Question: I want to implement custom 'ActionBar' which must look like this:

So questions:
1. How can I implement a button like custom view: just some image?
2. How can I draw a line on the top of the ActionBar?
3. And how can I implement buttons without separator lines: add tabs on the ActionBar or what?
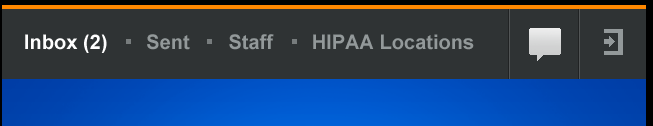
Answer:
This is pretty much as close as you'll get if you want to use the 'ActionBar' APIs. I'm not sure you can place a colorstrip above the 'ActionBar' without doing some weird 'Window' hacking, it's not worth the trouble. As far as changing the 'MenuItems' goes, you can make those tighter via a style. It would be something like this, but I haven't tested it.
'''
<style name="MyTheme" parent="android:Theme.Holo.Light">
<item name="actionButtonStyle">@style/MyActionButtonStyle</item>
</style>
<style name="MyActionButtonStyle" parent="Widget.ActionButton">
<item name="android:minWidth">28dip</item>
</style>
'''
'ActionBar'
'''
// Inflate your custom layout
final ViewGroup actionBarLayout = (ViewGroup) getLayoutInflater().inflate(
R.layout.action_bar,
null);
// Set up your ActionBar
final ActionBar actionBar = getActionBar();
actionBar.setDisplayShowHomeEnabled(false);
actionBar.setDisplayShowTitleEnabled(false);
actionBar.setDisplayShowCustomEnabled(true);
actionBar.setCustomView(actionBarLayout);
// You customization
final int actionBarColor = getResources().getColor(R.color.action_bar);
actionBar.setBackgroundDrawable(new ColorDrawable(actionBarColor));
final Button actionBarTitle = (Button) findViewById(R.id.action_bar_title);
actionBarTitle.setText("Index(2)");
final Button actionBarSent = (Button) findViewById(R.id.action_bar_sent);
actionBarSent.setText("Sent");
final Button actionBarStaff = (Button) findViewById(R.id.action_bar_staff);
actionBarStaff.setText("Staff");
final Button actionBarLocations = (Button) findViewById(R.id.action_bar_locations);
actionBarLocations.setText("HIPPA Locations");
'''
'''
<LinearLayout xmlns:android="http://schemas.android.com/apk/res/android"
android:layout_width="wrap_content"
android:layout_height="wrap_content"
android:enabled="false"
android:orientation="horizontal"
android:paddingEnd="8dip" >
<Button
android:id="@+id/action_bar_title"
style="@style/ActionBarButtonWhite" />
<Button
android:id="@+id/action_bar_sent"
style="@style/ActionBarButtonOffWhite" />
<Button
android:id="@+id/action_bar_staff"
style="@style/ActionBarButtonOffWhite" />
<Button
android:id="@+id/action_bar_locations"
style="@style/ActionBarButtonOffWhite" />
</LinearLayout>
'''
'merge''setContentView'
'''
<FrameLayout xmlns:android="http://schemas.android.com/apk/res/android"
android:layout_width="match_parent"
android:layout_height="@dimen/colorstrip"
android:background="@android:color/holo_blue_dark" />
'''
'Button'
'''
<style name="ActionBarButton">
<item name="android:layout_width">wrap_content</item>
<item name="android:layout_height">wrap_content</item>
<item name="android:background">@null</item>
<item name="android:ellipsize">end</item>
<item name="android:singleLine">true</item>
<item name="android:textSize">@dimen/text_size_small</item>
</style>
<style name="ActionBarButtonWhite" parent="@style/ActionBarButton">
<item name="android:textColor">@color/white</item>
</style>
<style name="ActionBarButtonOffWhite" parent="@style/ActionBarButton">
<item name="android:textColor">@color/off_white</item>
</style>
'''
'''
<color name="action_bar">#ff0d0d0d</color>
<color name="white">#ffffffff</color>
<color name="off_white">#99ffffff</color>
<!-- Text sizes -->
<dimen name="text_size_small">14.0sp</dimen>
<dimen name="text_size_medium">16.0sp</dimen>
<!-- ActionBar color strip -->
<dimen name="colorstrip">5dp</dimen>
'''
If you want to customize it more than this, you may consider not using the 'ActionBar' at all, but I wouldn't recommend that. You may also consider reading through the <URL> to get a better idea on how to design your 'ActionBar.'
If you choose to forgo the 'ActionBar' and use your own layout instead, you should be sure to add action-able 'Toasts' when users long press your "MenuItems". This can be easily achieved <URL>.